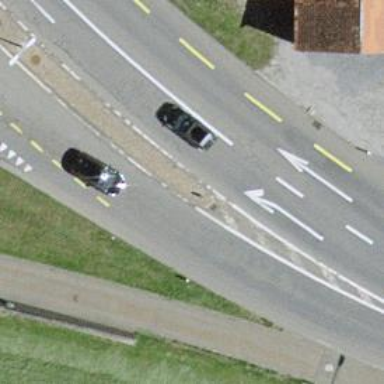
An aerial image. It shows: Secondary road with dedicated cycle lane.